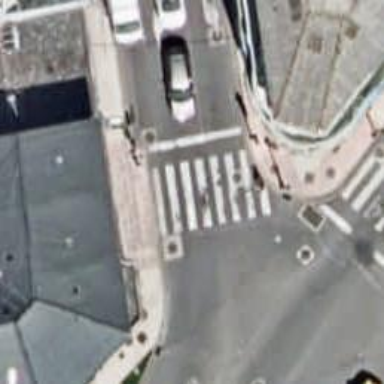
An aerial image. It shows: Crossing with traffic signals.